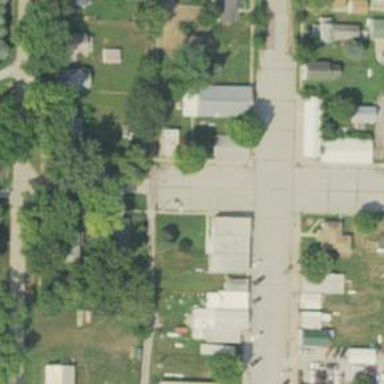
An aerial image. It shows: Alley classified as service road.